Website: bh-photo
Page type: account-selection
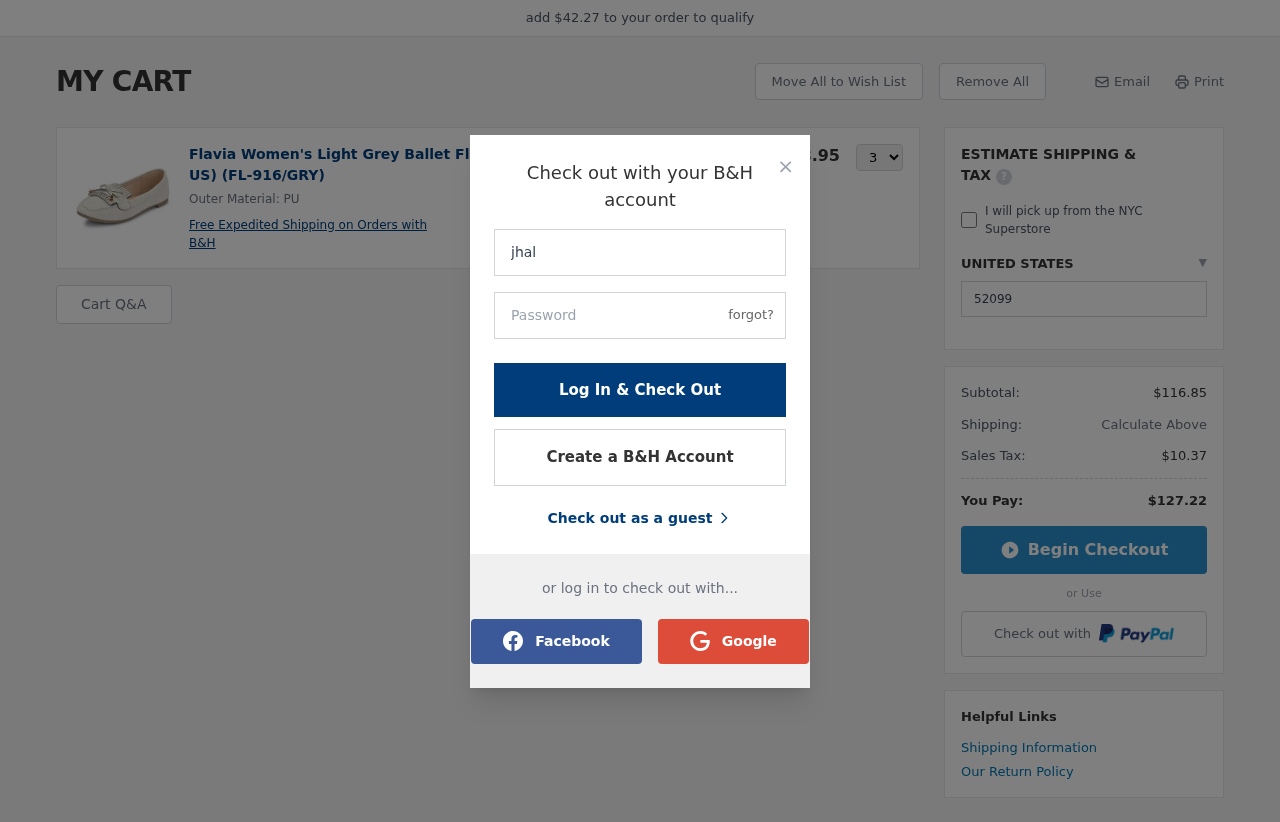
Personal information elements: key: PII_COUNTRY
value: UNITED STATES
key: PII_LOGIN_USERNAME
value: jhall197
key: PII_POSTCODE
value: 52099
Product elements: key: PRODUCT1_DESC
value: Outer Material: PU
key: PRODUCT1_NAME
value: Flavia Women's Light Grey Ballet Flats-8 UK (40 EU) (9 US) (FL-916/GRY)
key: PRODUCT1_PRICE
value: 38.95
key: PRODUCT1_QUANTITY
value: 3
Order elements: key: ORDER_SUBTOTAL
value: $116.85
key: ORDER_TAX
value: $10.37
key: ORDER_TOTAL
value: $127.22
Other elements: key: AMOUNT_TO_QUALIFY
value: $42.27